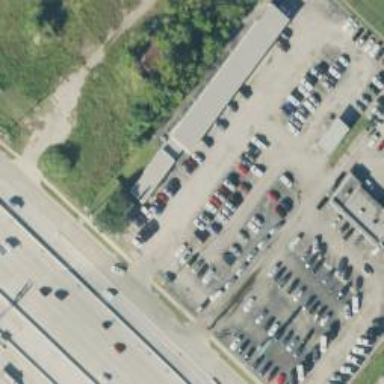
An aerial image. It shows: Car rental facility.